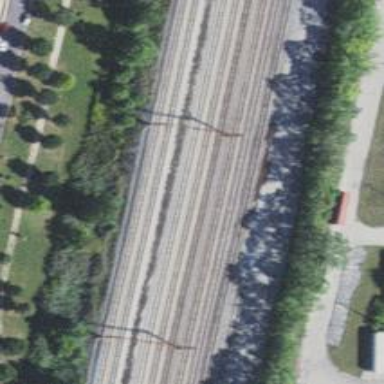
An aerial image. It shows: Railway line running on embankment.